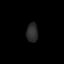
Tissue: prostate
Cell type: T cells
Senescence score: 0.1616
Nuclear area (px): 212
Mean DAPI intensity: 43.991